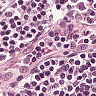
Metastatic tissue present: no